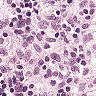
Metastatic tissue present: no